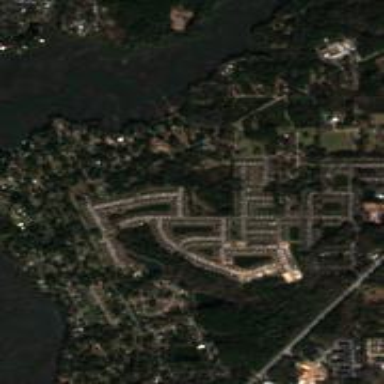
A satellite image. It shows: Residential area within subdivision.